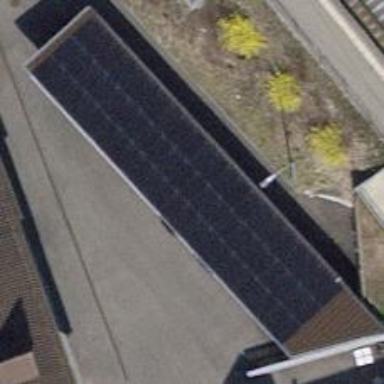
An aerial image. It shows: Small solar photovoltaic panel generator installed on roof.